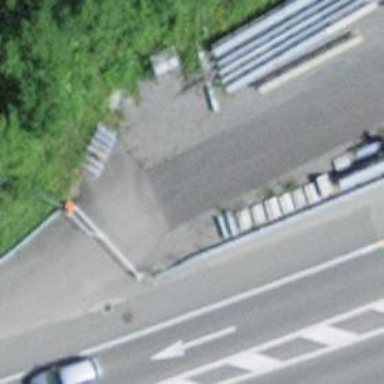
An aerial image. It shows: Lift gate barrier.